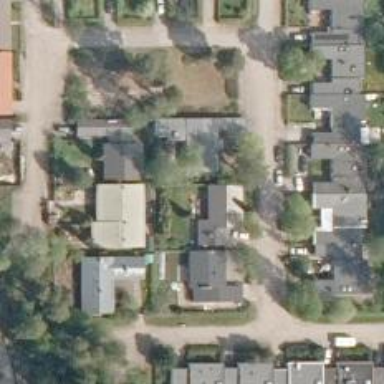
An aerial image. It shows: Neighborhood.